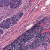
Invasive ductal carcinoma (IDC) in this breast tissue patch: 0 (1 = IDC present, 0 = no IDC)